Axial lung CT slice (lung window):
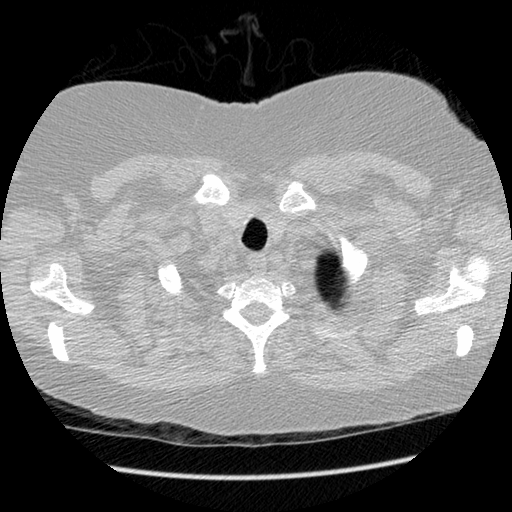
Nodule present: no